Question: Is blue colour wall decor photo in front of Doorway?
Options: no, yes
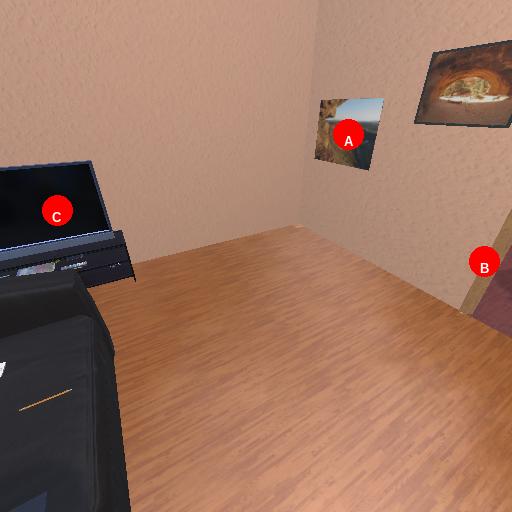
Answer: no